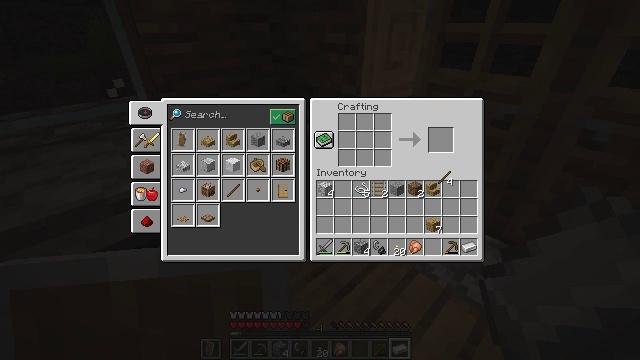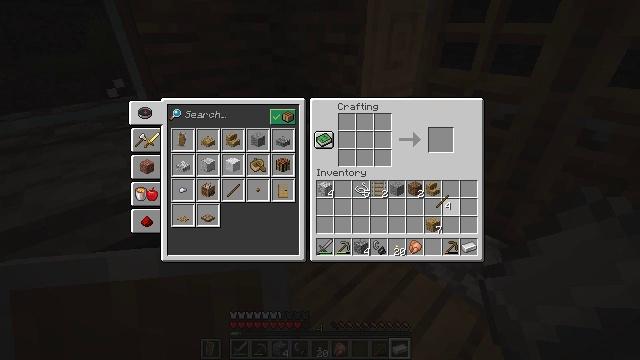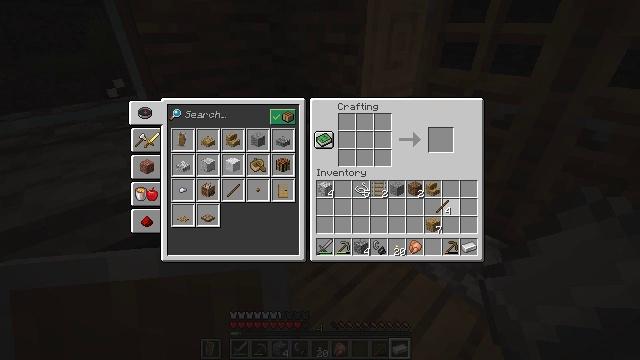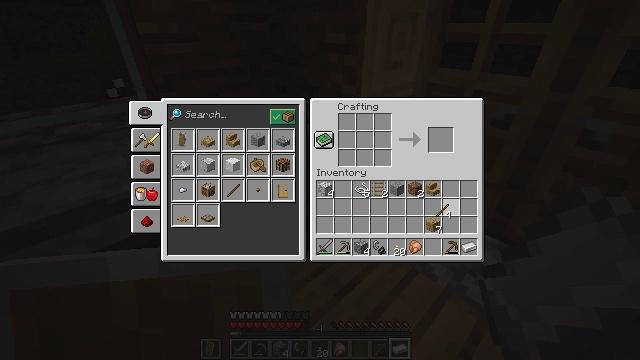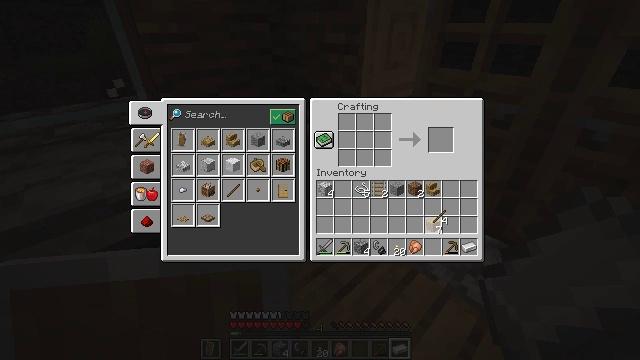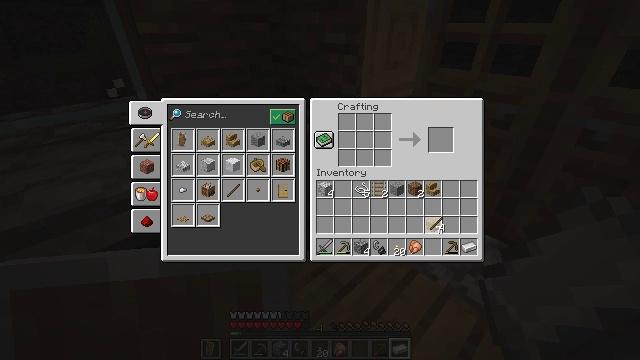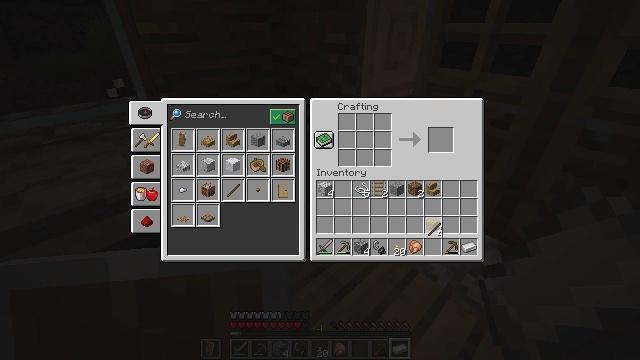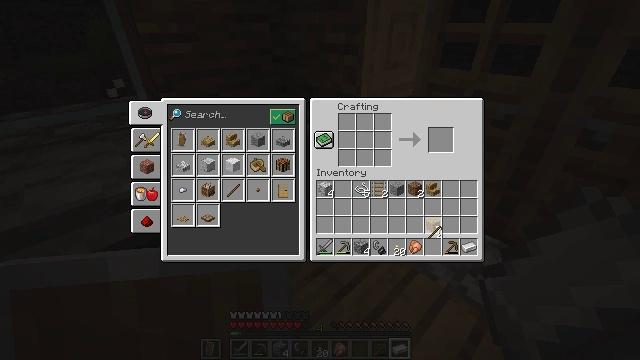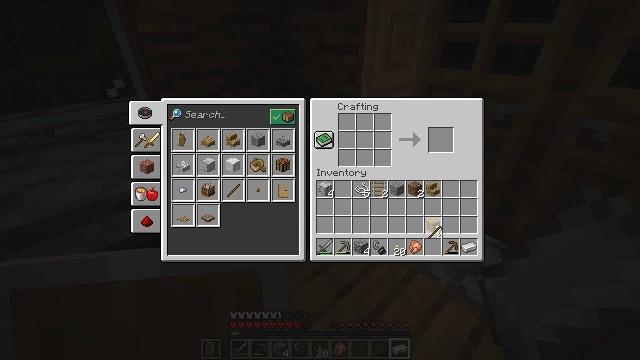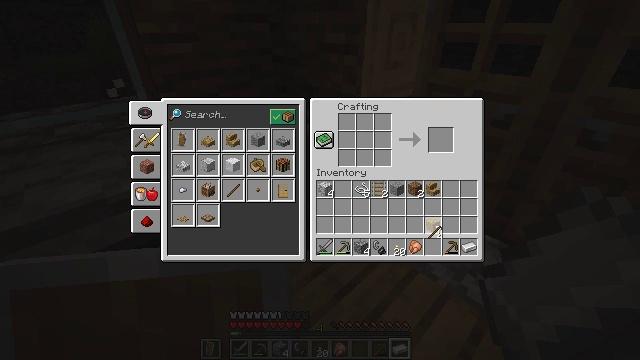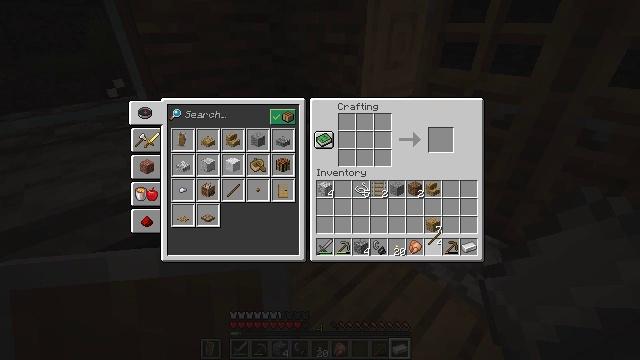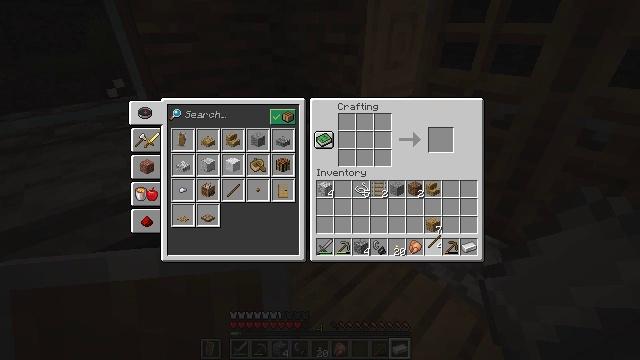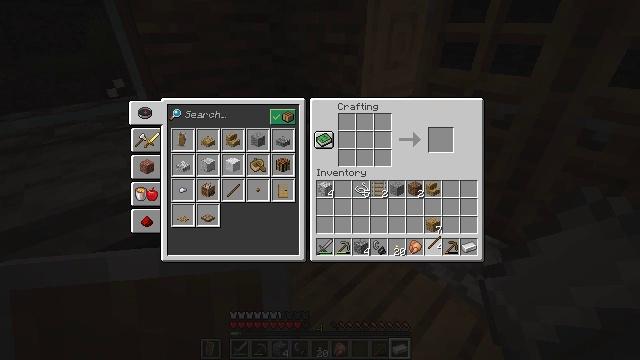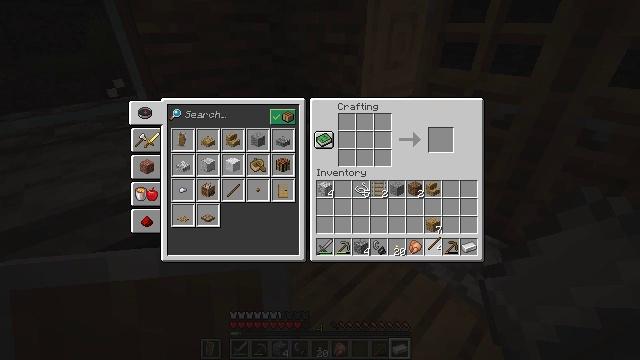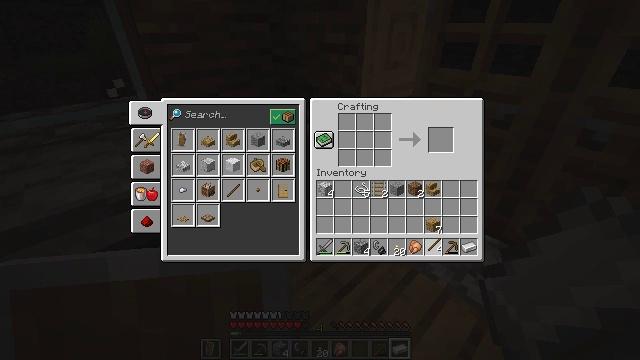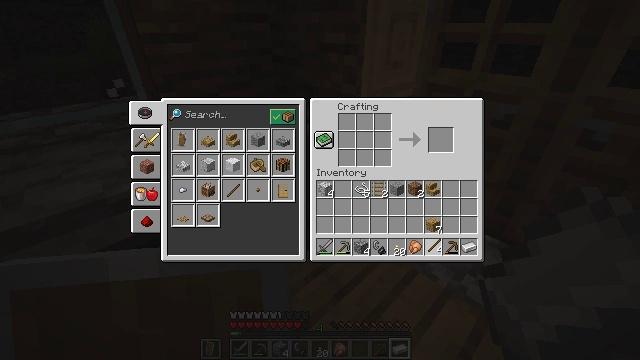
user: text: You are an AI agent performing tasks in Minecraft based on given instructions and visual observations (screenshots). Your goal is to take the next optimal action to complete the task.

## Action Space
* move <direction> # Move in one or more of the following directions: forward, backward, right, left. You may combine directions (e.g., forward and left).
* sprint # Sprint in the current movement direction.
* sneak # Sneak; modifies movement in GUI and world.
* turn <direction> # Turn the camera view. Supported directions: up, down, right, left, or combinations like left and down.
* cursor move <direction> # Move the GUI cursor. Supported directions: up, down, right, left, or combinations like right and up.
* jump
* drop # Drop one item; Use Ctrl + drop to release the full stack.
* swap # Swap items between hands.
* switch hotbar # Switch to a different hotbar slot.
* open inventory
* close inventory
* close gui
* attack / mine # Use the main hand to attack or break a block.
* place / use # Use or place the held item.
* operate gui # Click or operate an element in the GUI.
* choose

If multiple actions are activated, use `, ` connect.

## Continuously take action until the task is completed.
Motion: motion action
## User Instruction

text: Create a bow with string and sticks.
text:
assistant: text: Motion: turn down
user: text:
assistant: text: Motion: no_op
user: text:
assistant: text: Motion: no_op
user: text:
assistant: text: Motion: no_op
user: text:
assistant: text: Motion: turn down
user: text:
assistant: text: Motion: no_op
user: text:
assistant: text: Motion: no_op
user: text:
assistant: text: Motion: no_op
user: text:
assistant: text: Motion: no_op
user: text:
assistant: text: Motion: no_op
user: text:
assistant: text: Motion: no_op
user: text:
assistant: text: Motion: no_op
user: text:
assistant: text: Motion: no_op
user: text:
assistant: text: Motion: no_op
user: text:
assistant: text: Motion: no_op
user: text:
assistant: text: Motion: no_op
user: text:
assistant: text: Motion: attack / mine
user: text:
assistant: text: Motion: attack / mine
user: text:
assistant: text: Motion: attack / mine
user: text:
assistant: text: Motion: attack / mine
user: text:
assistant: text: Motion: no_op
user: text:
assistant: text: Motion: no_op
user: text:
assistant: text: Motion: no_op
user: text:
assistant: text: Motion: no_op
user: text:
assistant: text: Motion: no_op
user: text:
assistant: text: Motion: turn left
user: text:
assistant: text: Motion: turn left
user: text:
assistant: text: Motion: no_op
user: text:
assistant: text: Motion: no_op
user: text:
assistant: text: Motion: no_op